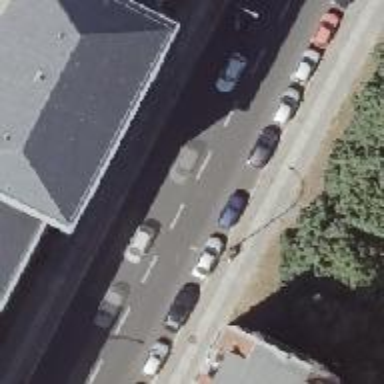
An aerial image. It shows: Tertiary road with asphalt surface. There is separate sidewalk and parking lane on the right side.